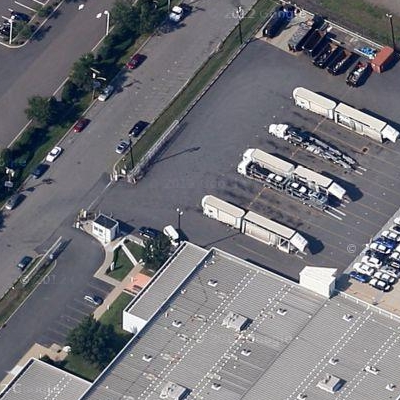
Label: Industry